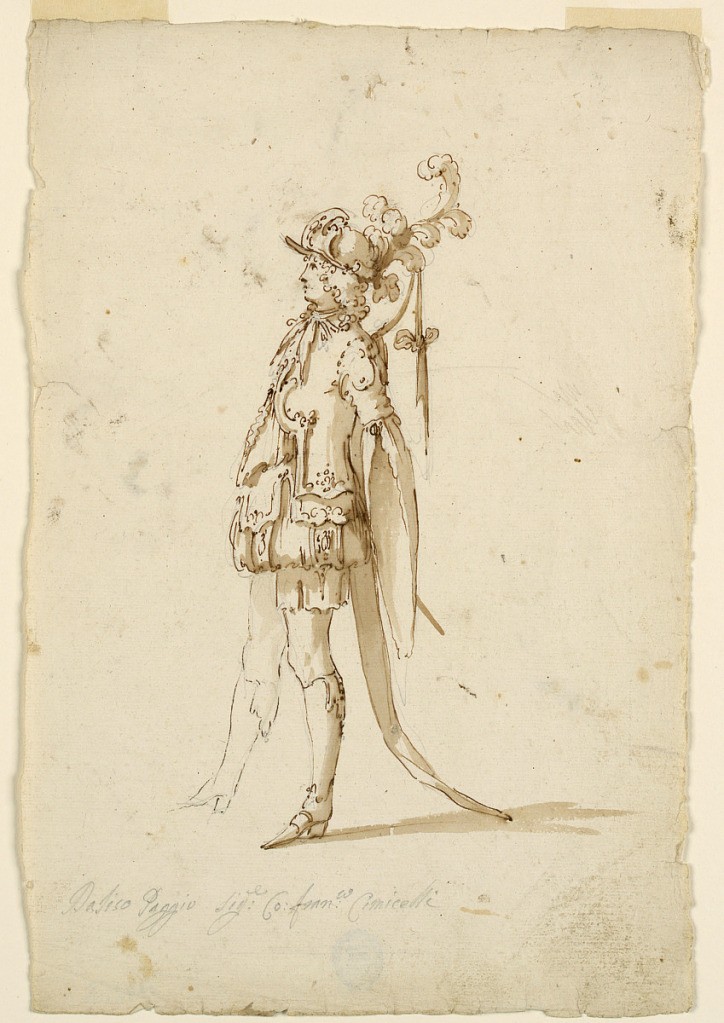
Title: Costume Design: A Page for a Ballet
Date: ca. 1720
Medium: Lead pencil, pen and ink, brush and bistre on paper
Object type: Drawing
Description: Vertical rectangle. A boy is shown in profile, standing, and turned toward left. The right leg is sketched. He wears a helmet with feathers and ribbons. He is weaking a cloak. Caption: "Daliso Paggio Sige Co. Francesco Cumicelli."